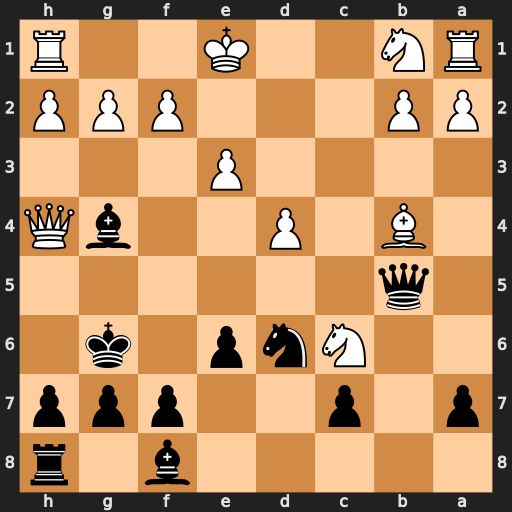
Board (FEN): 5b1r/p1p2ppp/2Nnp1k1/1q6/1B1P2bQ/4P3/PP3PPP/RN2K2R
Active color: b
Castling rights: KQ
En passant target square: -
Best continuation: Qe2#